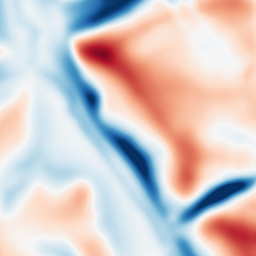
Category: multiscale
Decomposition family: dog
Decomposition parameters: sigma_low: 5
sigma_high: 20
Upsampling method: cubic_mitchell
Upsampling parameters: scale: 2
Upsampling scale: 2